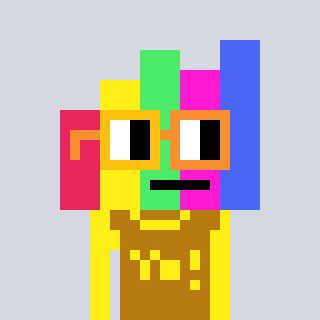
a pixel art character with square yellow and orange glasses, a bar chart-shaped head and a gold-colored body on a cool background